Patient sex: M
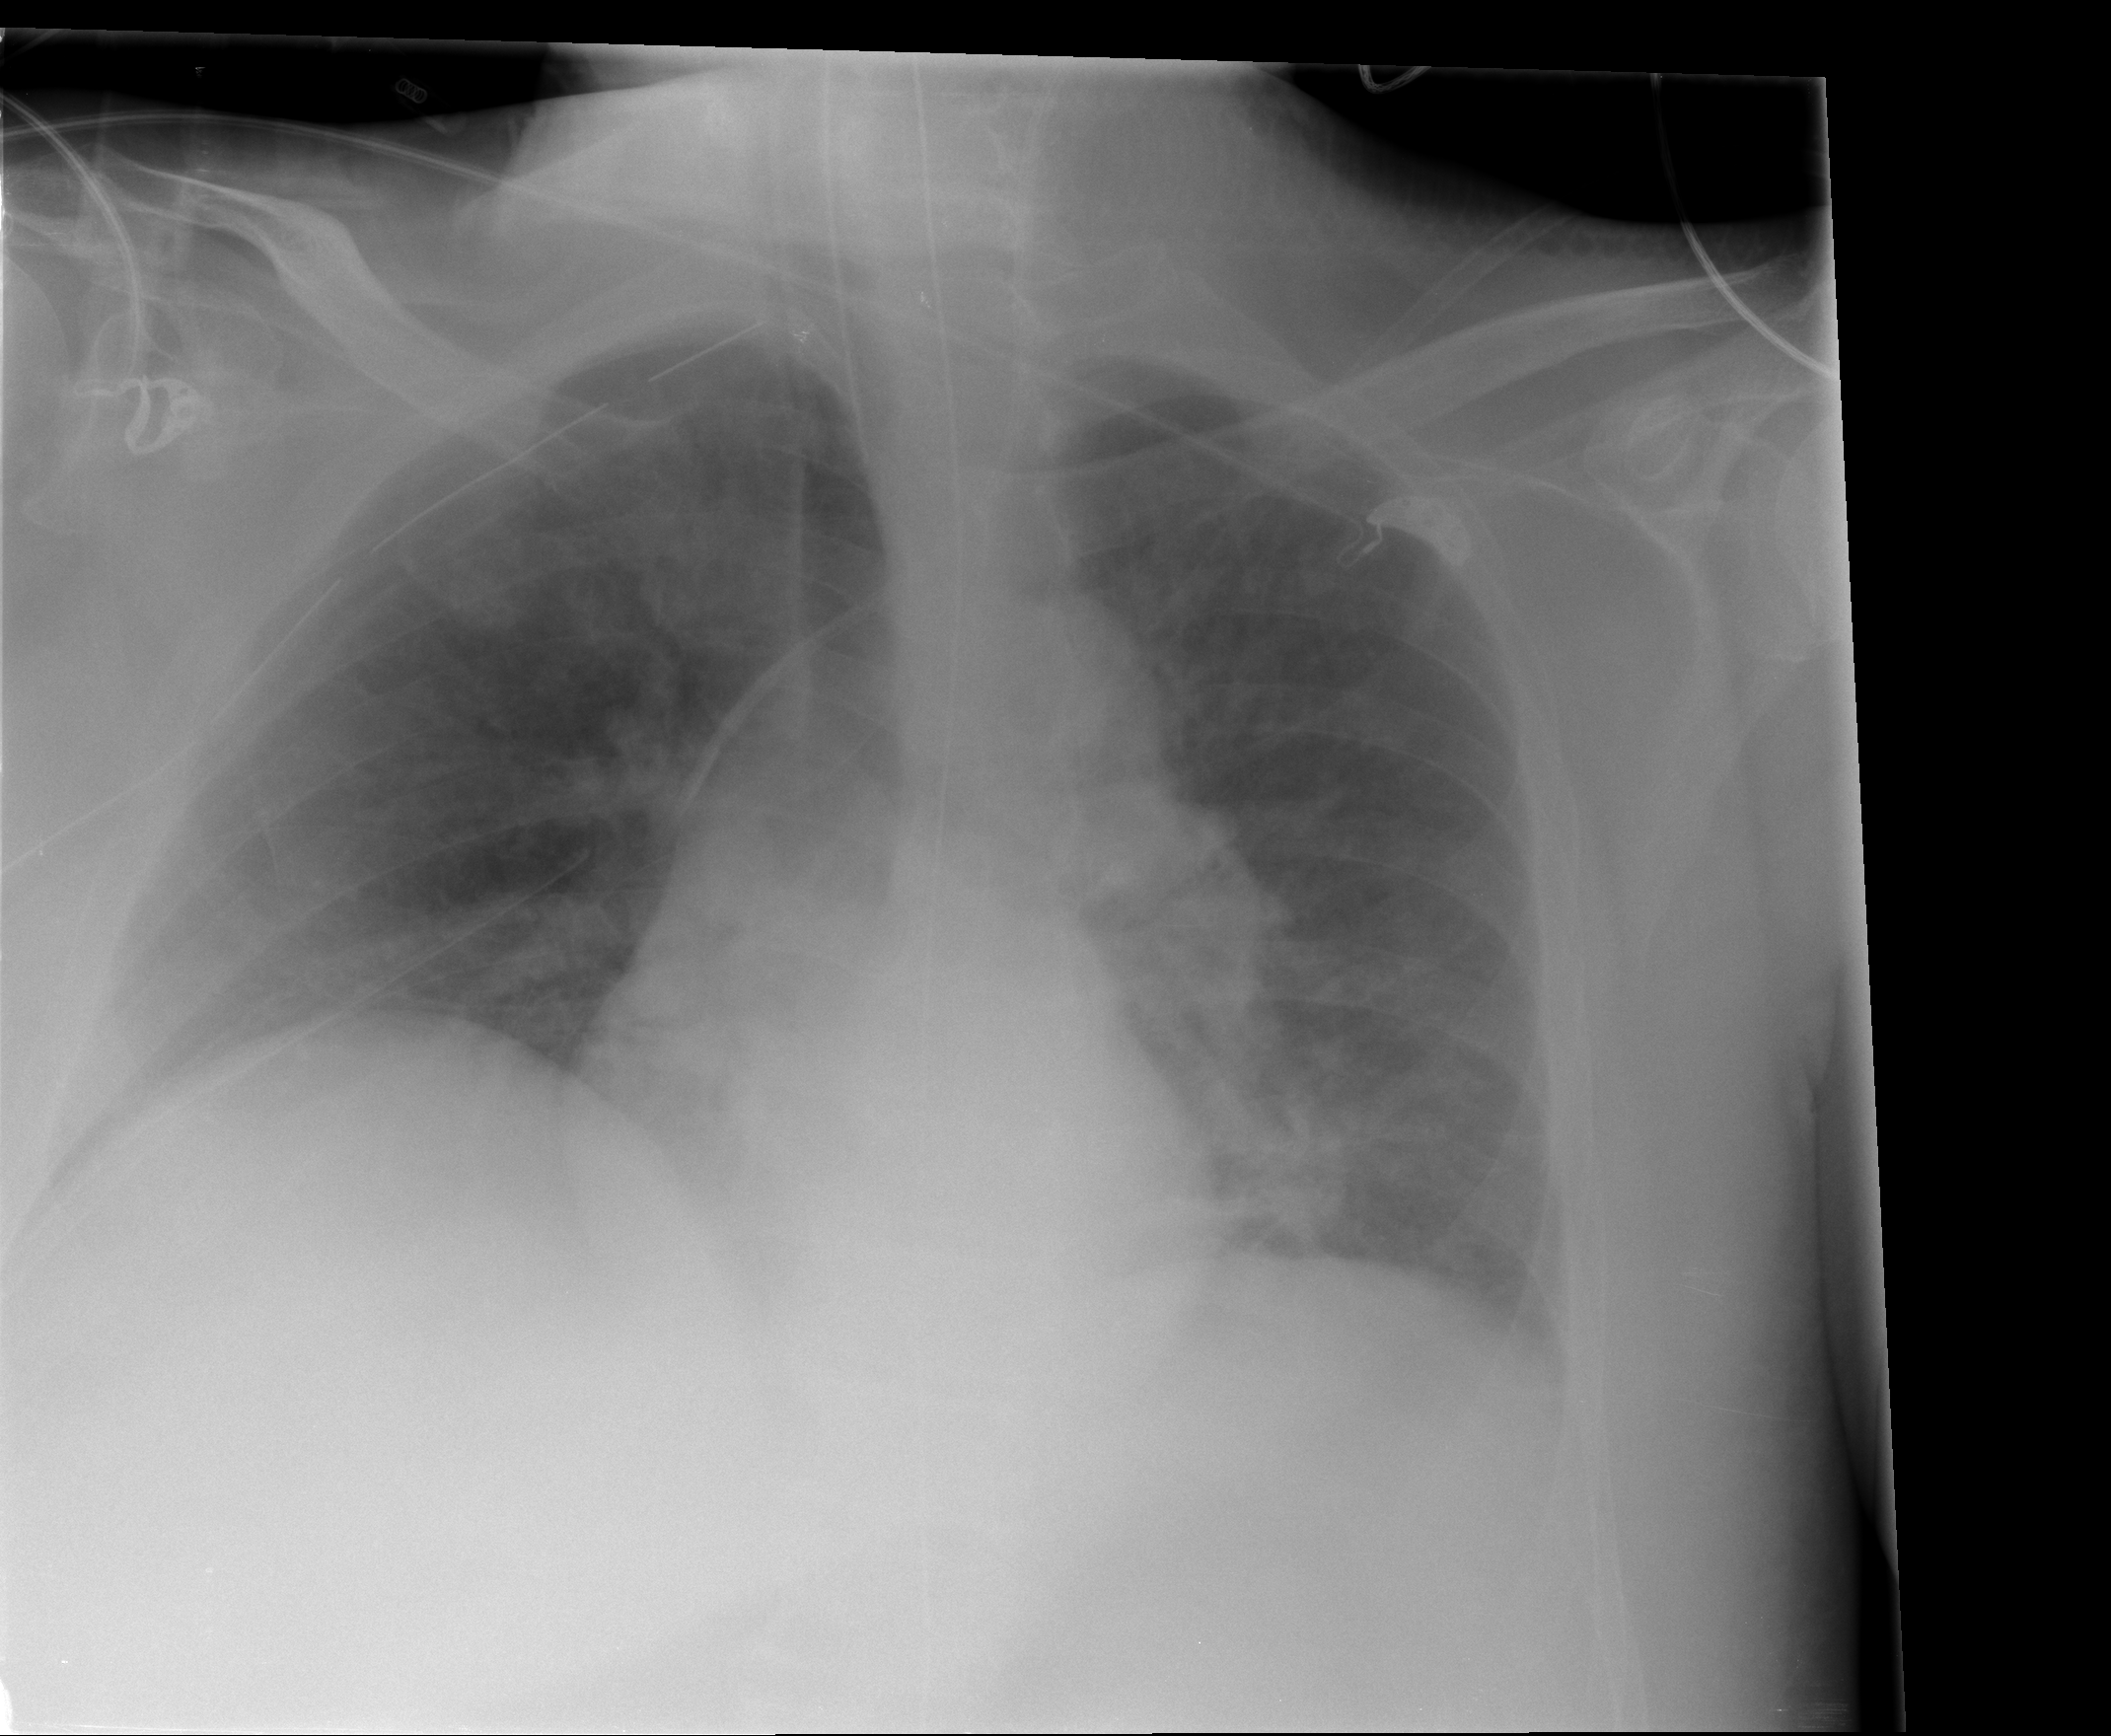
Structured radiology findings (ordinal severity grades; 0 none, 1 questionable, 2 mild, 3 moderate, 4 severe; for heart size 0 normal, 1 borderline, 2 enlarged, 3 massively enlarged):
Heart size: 0
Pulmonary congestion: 1
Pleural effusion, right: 0
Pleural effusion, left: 2
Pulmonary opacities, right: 0
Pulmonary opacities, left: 0
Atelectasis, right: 0
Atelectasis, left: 0